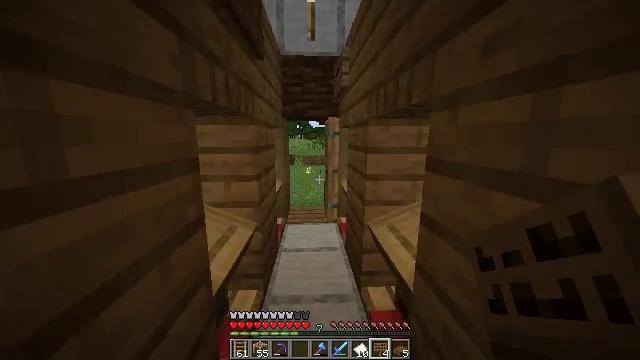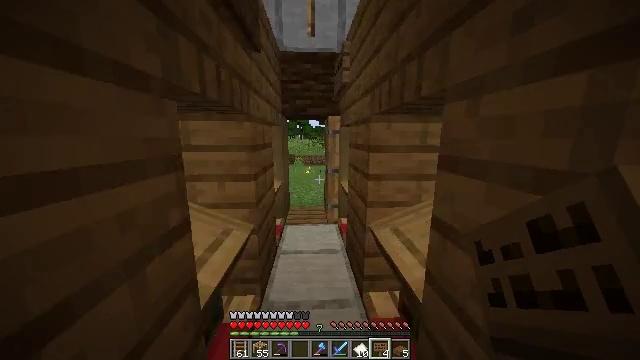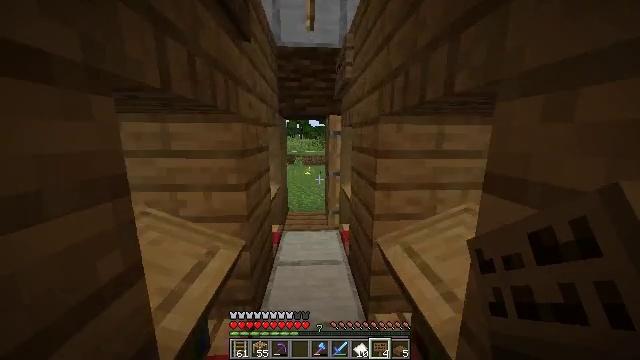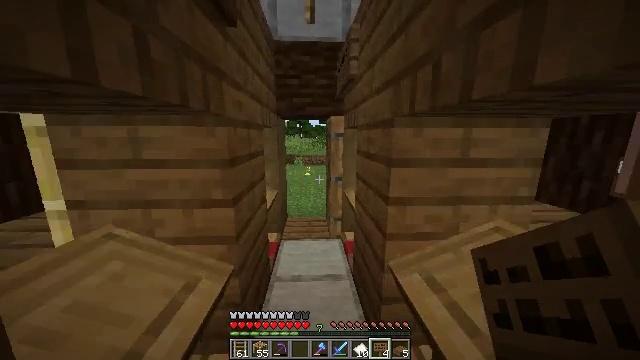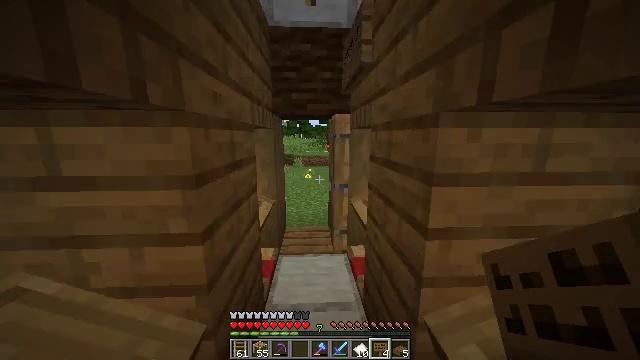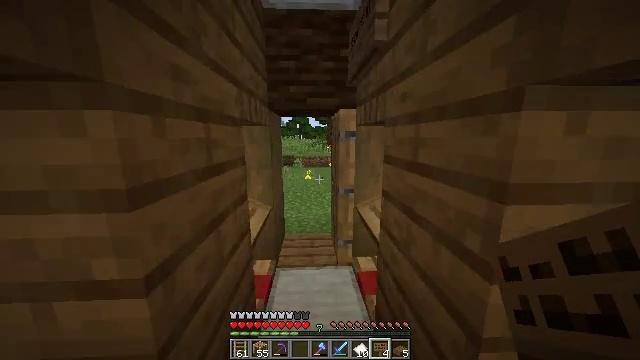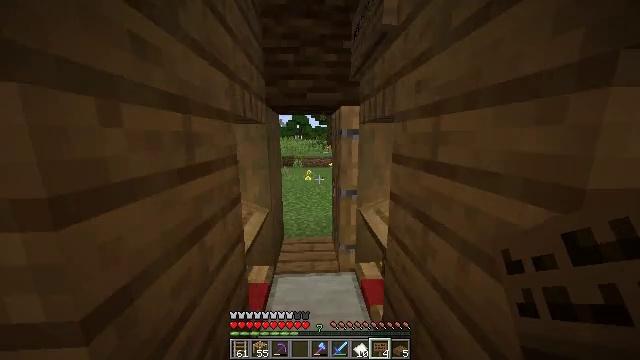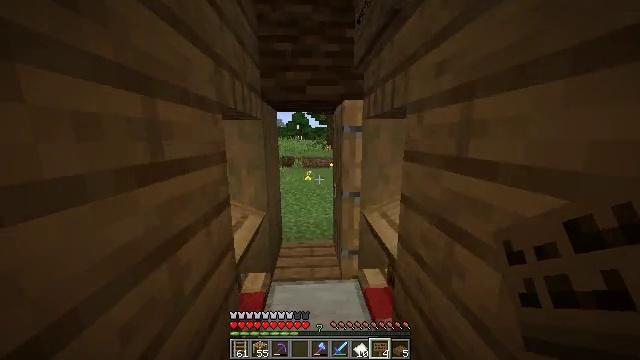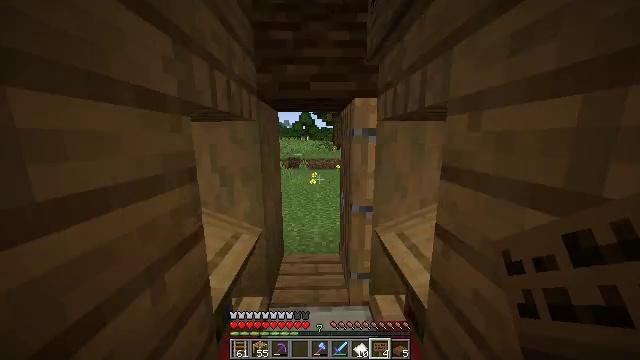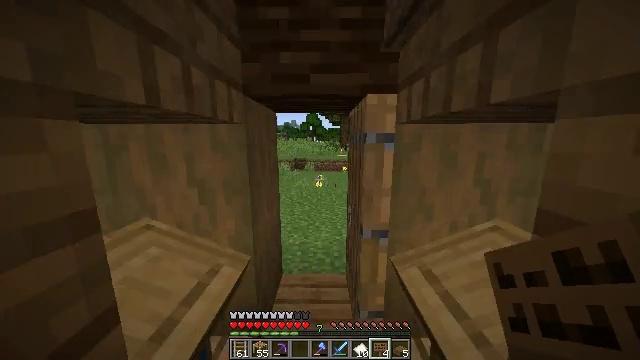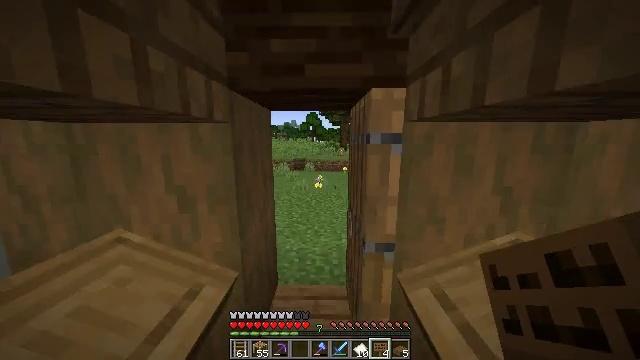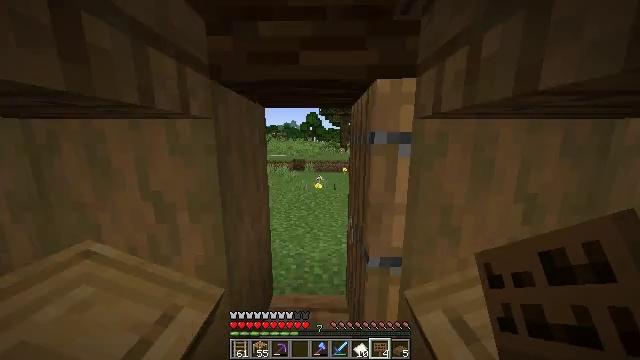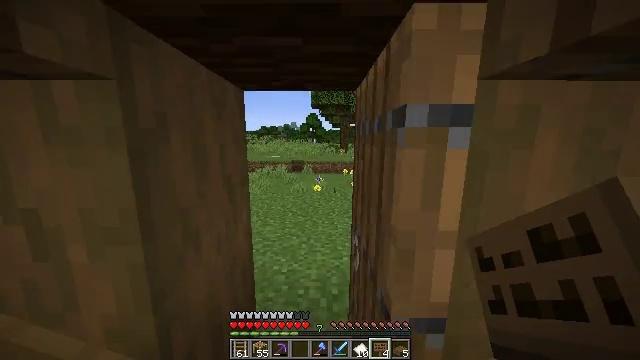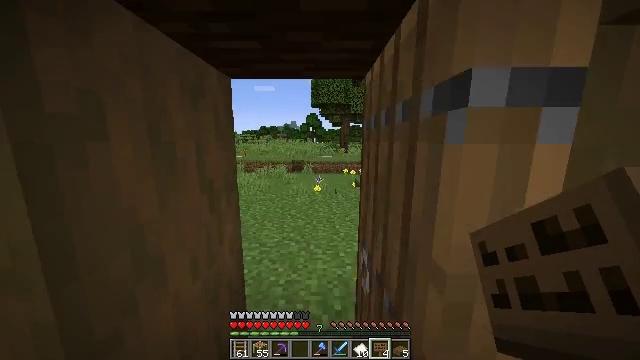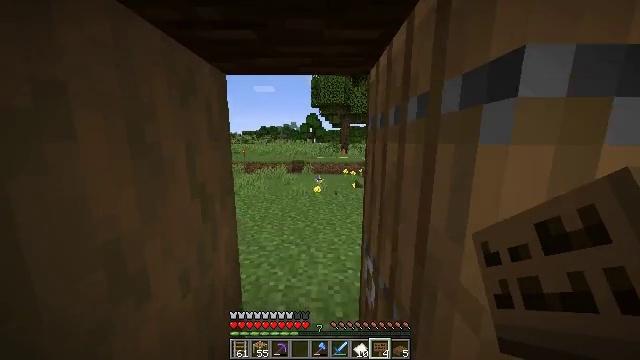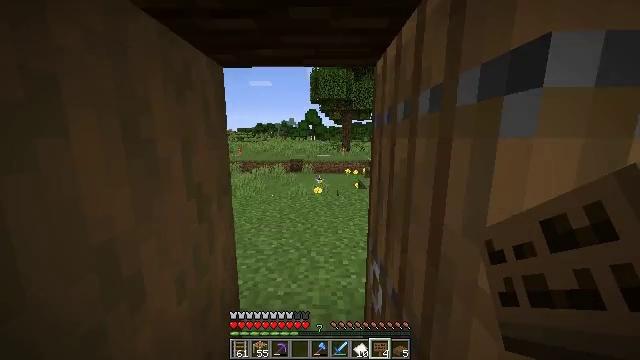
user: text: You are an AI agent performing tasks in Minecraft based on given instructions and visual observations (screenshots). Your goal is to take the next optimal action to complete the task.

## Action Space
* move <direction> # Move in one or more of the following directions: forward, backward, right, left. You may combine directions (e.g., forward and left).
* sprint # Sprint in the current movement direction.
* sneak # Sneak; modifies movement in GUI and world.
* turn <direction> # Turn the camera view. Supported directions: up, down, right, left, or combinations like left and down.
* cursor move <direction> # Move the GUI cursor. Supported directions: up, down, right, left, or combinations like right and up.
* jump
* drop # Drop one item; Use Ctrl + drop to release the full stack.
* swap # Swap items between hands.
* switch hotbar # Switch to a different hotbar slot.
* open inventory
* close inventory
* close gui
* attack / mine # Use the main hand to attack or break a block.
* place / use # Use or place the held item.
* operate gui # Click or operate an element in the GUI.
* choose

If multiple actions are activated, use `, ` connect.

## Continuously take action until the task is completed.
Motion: motion action
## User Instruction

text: Recycle the rail from an abandoned track.
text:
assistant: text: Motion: move forward
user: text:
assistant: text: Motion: move forward, sprint
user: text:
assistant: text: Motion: move forward, sprint
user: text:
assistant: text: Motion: move forward, sprint
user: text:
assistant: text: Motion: move forward, sprint
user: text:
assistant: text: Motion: move forward, sprint
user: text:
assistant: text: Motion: move forward
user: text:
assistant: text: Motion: move forward, turn left
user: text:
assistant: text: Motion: move forward, sprint, turn left
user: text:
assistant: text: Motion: move forward, sprint
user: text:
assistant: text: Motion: move forward, sprint
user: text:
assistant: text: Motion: move forward, sprint
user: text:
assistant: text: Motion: move forward, sprint
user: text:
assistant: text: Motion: move forward
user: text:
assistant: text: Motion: move forward
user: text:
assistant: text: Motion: move forward
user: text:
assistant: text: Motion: move forward, sprint
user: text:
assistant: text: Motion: move forward, sprint, turn left
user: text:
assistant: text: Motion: move forward, sprint, turn left
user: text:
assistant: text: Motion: move forward, sprint, turn left
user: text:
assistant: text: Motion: move forward, sprint, turn left
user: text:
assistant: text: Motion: move forward, turn left
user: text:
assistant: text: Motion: move forward, turn left
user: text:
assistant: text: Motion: move forward
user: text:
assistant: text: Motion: move forward, turn right
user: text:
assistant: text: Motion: move forward, turn right and up
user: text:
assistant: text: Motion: move forward, turn right
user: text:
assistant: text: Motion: move forward, turn right
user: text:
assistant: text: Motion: move forward
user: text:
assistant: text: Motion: move forward, turn left